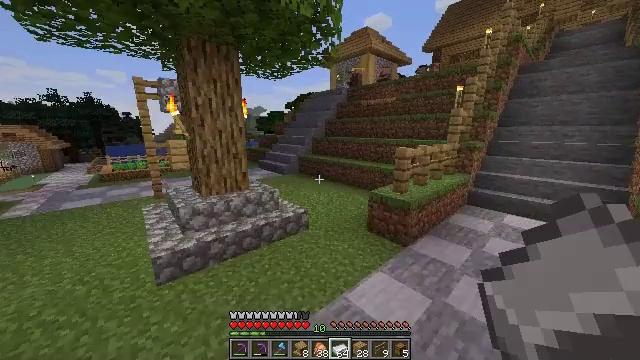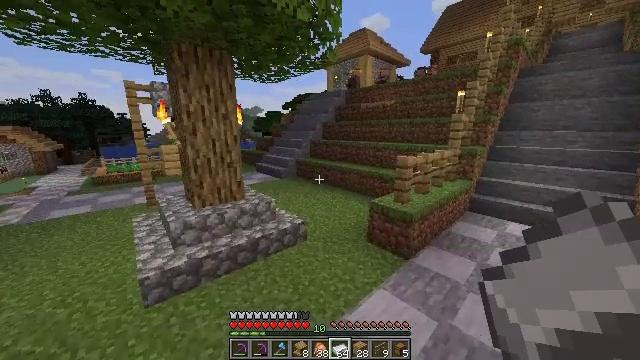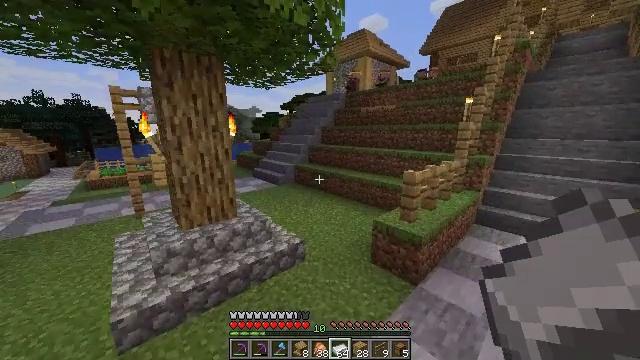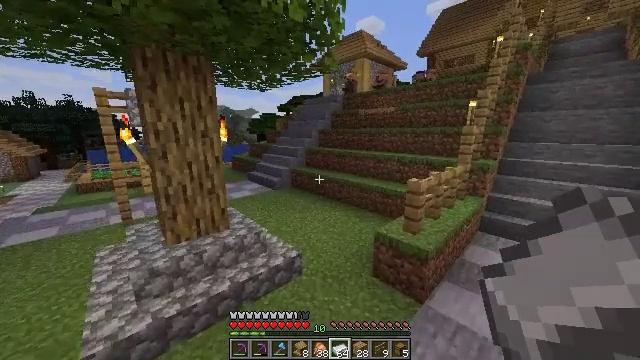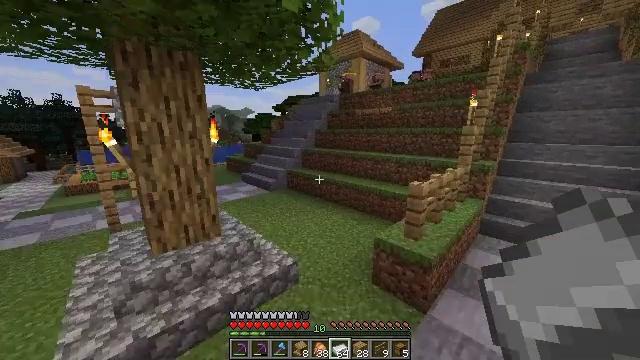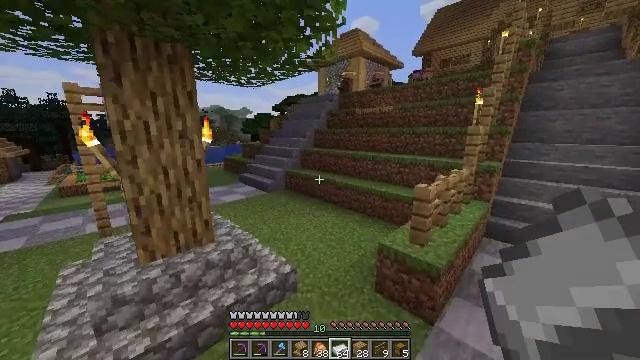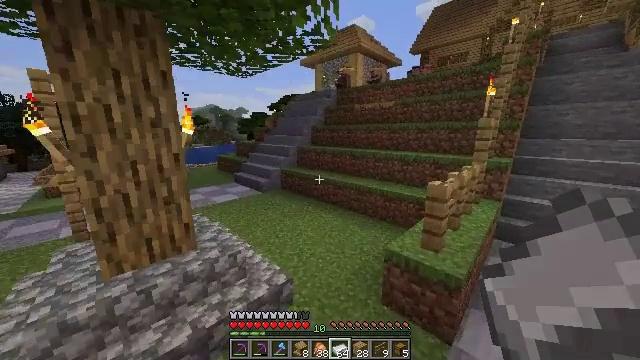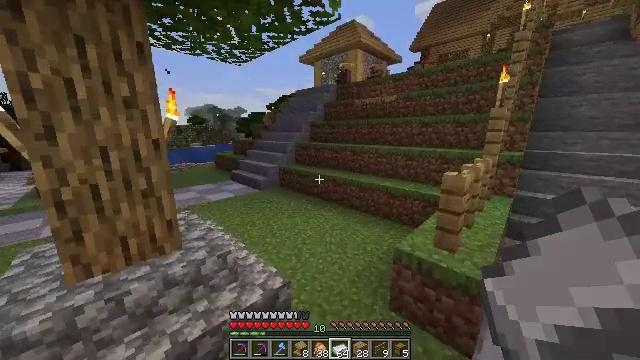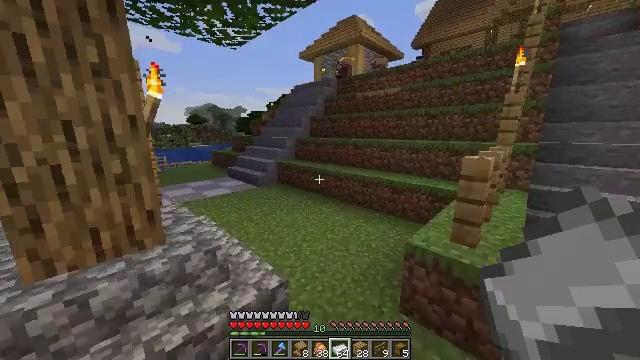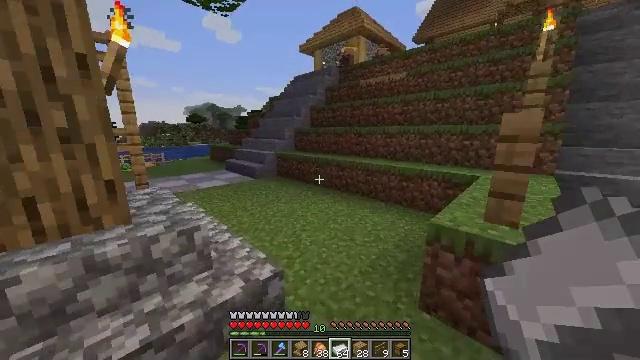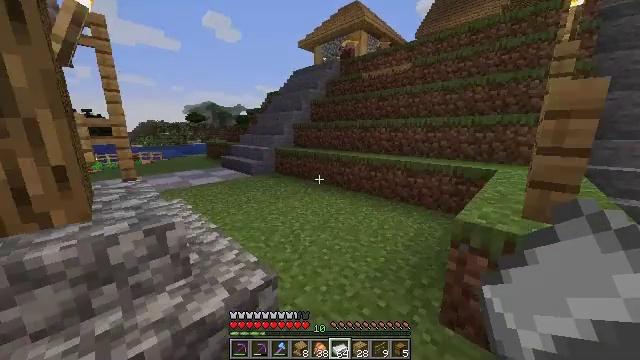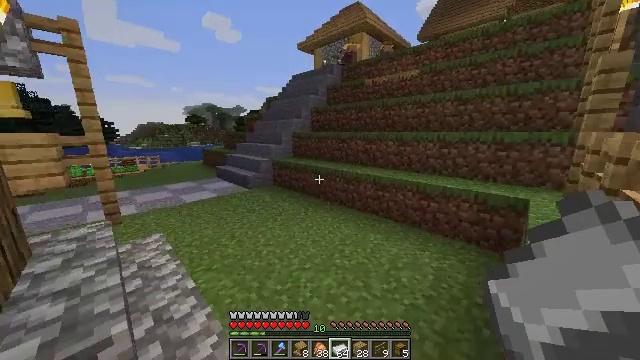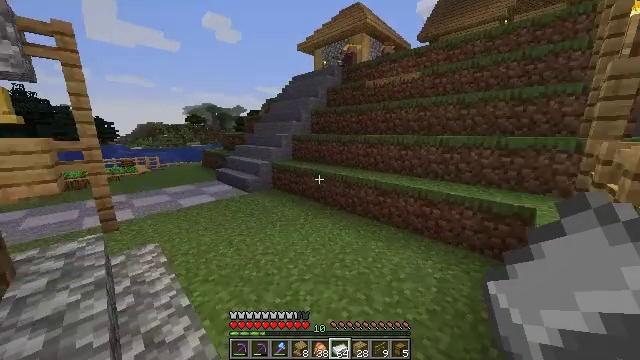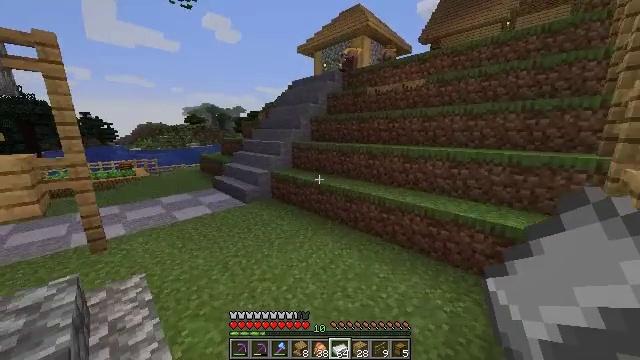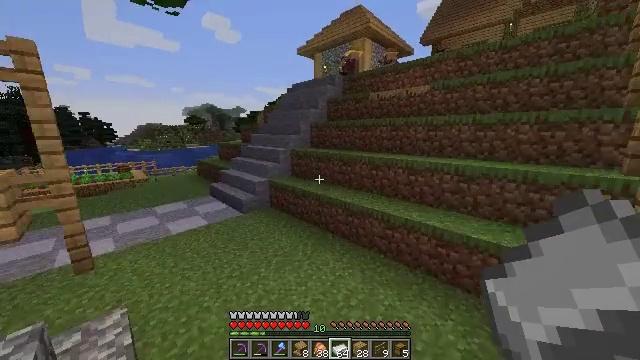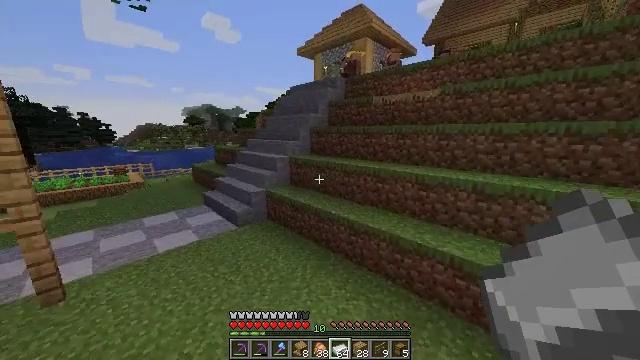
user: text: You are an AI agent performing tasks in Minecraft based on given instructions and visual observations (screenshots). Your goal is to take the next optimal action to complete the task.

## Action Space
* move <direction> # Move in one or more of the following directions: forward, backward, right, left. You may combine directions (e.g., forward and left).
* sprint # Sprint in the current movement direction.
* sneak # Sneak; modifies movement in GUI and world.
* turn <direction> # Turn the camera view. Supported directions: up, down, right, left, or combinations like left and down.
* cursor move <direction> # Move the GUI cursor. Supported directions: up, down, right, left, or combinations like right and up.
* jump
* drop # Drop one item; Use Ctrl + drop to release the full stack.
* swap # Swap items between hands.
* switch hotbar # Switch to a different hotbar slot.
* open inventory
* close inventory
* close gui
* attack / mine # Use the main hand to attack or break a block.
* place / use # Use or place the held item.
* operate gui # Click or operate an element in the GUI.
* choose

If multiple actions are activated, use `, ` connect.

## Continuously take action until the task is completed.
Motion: motion action
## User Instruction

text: Craft an emerald.
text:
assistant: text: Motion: move forward, sprint, jump
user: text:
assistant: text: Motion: move forward, sprint, jump
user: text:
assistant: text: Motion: move forward, sprint, jump
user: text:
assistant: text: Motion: move forward, sprint, turn right, jump
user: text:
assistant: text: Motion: move forward, jump
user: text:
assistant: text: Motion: move forward, jump
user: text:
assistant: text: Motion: move forward, jump
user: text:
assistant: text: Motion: move forward, jump
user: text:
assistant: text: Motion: move forward, jump
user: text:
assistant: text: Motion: move forward, jump
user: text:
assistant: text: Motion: move forward, sprint, jump
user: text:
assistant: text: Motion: move forward, sprint, jump
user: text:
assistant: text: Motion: move forward, sprint, jump
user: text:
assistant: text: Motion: move forward, jump
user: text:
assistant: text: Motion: move forward, jump
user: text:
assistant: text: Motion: move forward, jump
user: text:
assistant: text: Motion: move forward, jump
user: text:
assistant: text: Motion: move forward, jump
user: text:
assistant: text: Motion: move forward, jump
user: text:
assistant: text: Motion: move forward, turn left, jump
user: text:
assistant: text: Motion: move forward, turn left, jump
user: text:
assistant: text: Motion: move forward, sprint, turn left, jump
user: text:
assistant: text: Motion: move forward, turn left, jump
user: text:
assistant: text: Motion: move forward, turn left, jump
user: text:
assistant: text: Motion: move forward, turn left, jump
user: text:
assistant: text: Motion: move forward, jump
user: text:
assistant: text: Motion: move forward, jump
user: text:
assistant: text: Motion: move forward, jump
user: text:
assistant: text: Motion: move forward, jump
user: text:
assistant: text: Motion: move forward, jump